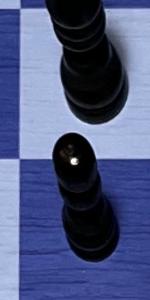
Label: Pawn_Black